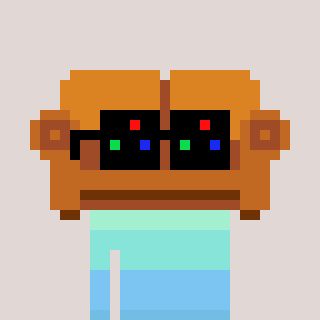
a pixel art character with square black sunglasses, a couch-shaped head and a grayscale-colored body on a warm background